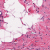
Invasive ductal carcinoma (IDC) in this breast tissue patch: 0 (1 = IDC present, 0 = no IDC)